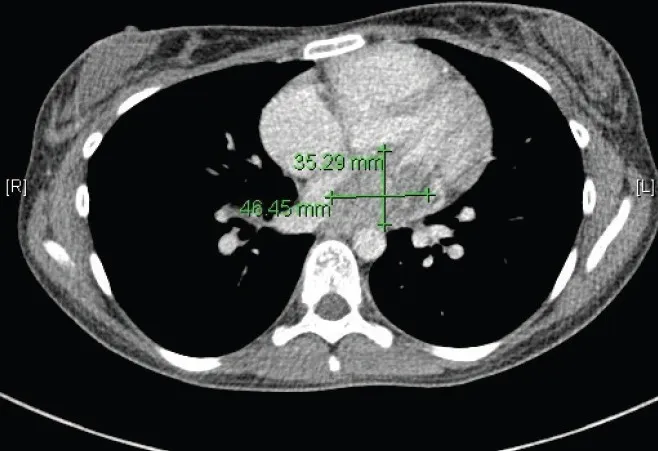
2015 CT thorax with contrast.
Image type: radiology (ct)